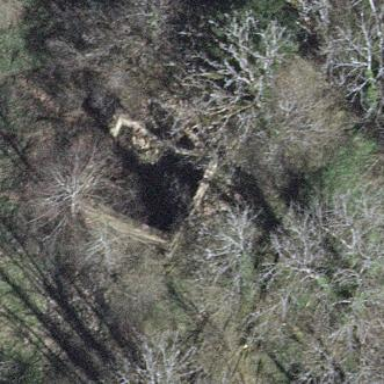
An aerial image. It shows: Ruins of building.